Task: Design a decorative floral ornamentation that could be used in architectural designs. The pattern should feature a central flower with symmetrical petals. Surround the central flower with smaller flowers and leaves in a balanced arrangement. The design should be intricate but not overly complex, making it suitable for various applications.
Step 944:
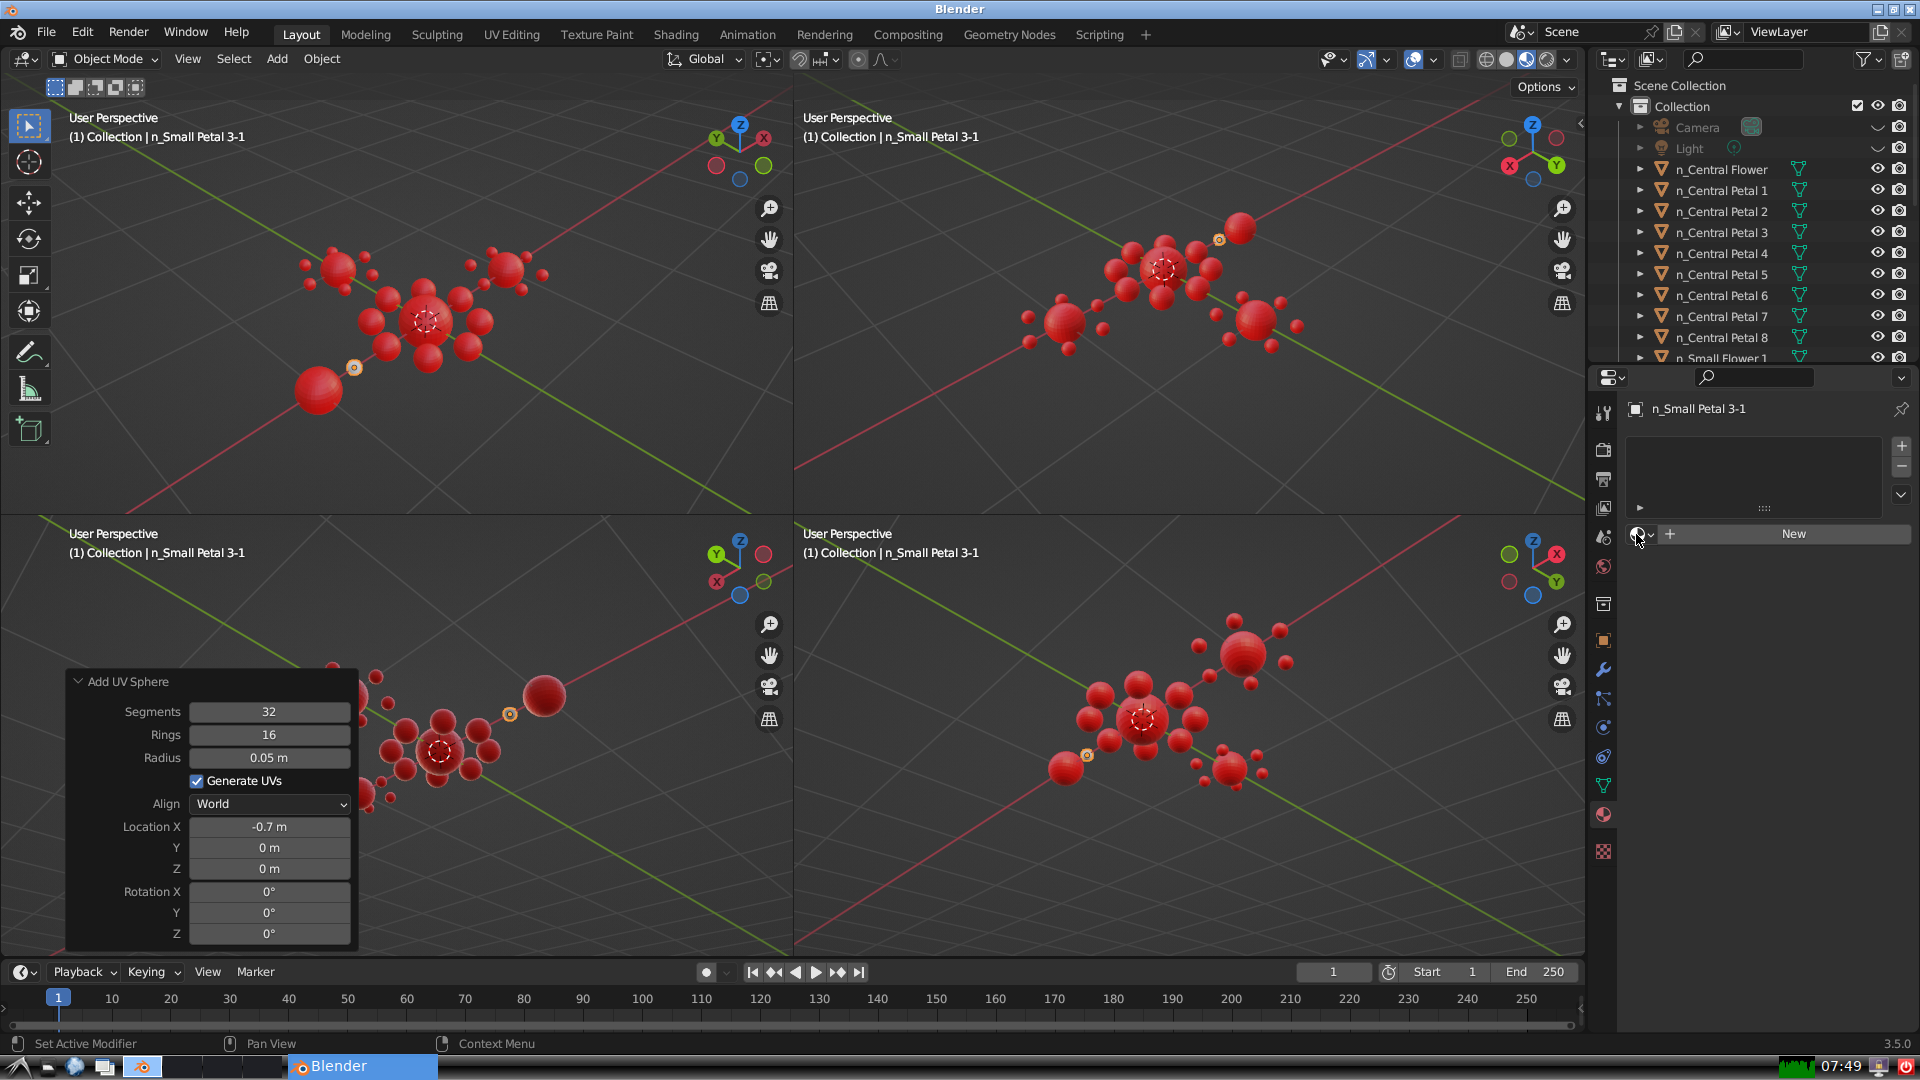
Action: click: no